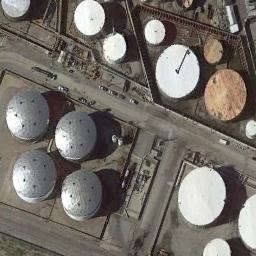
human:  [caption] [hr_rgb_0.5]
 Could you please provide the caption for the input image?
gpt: There are many storage tanks of different sizes .

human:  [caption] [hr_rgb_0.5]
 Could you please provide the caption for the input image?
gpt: There is a black house beside the storage tanks .

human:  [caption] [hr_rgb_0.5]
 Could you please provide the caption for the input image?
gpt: There are some white and silver storage tanks on the bare land .

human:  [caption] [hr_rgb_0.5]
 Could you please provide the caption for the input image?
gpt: There are many neatly arranged storage tanks and many pipelines in the factory .

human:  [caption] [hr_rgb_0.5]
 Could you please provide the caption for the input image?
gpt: There are some storage tanks of different sizes .